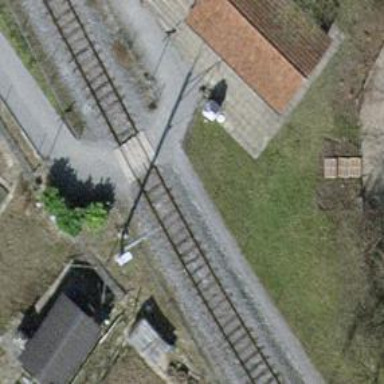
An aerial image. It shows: Level crossing along the railway.